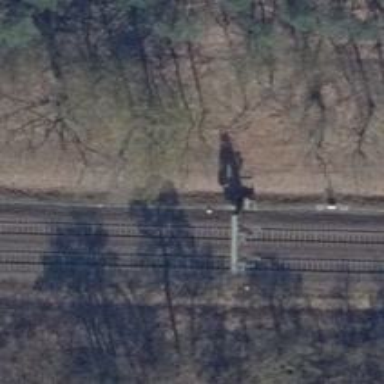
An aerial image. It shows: Railway signal.